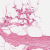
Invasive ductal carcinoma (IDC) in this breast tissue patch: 0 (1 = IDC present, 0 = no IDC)